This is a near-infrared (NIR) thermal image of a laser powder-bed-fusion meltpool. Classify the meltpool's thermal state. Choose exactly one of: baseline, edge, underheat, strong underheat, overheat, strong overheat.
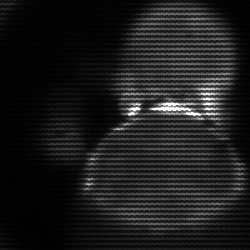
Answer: edge